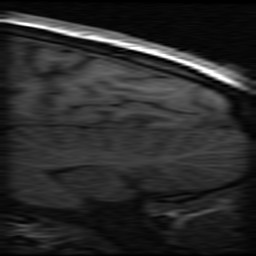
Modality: inplaneT1
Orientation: sagittal